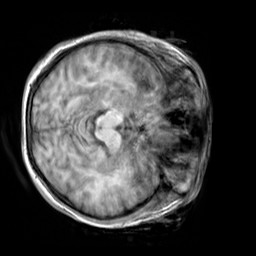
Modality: T1w
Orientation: axial
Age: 18
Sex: female
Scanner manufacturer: siemens
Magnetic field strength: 3 T
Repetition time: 2.3 s
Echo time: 0.00303 s